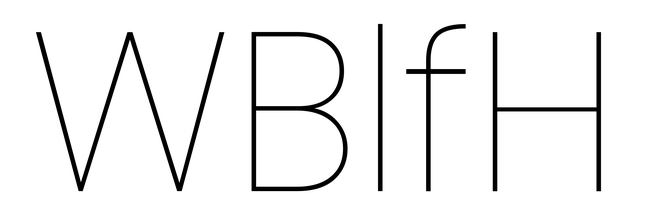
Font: Poppins-Thin